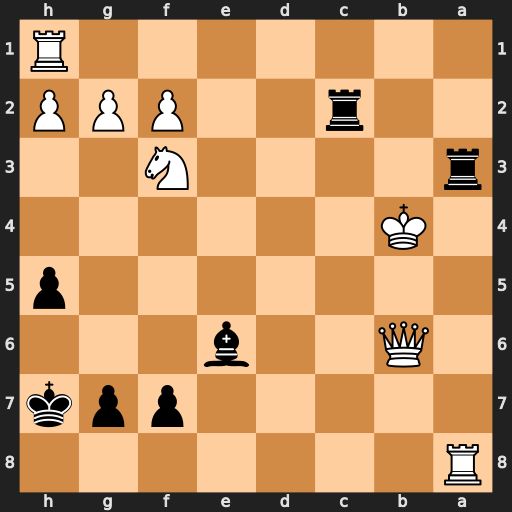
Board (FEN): R7/5ppk/1Q2b3/7p/1K6/r4N2/2r2PPP/7R
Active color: b
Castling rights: -
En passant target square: -
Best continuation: Rb3+ Ka5 Ra2#